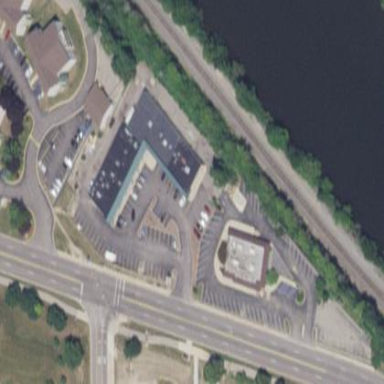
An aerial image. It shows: Commercial building.